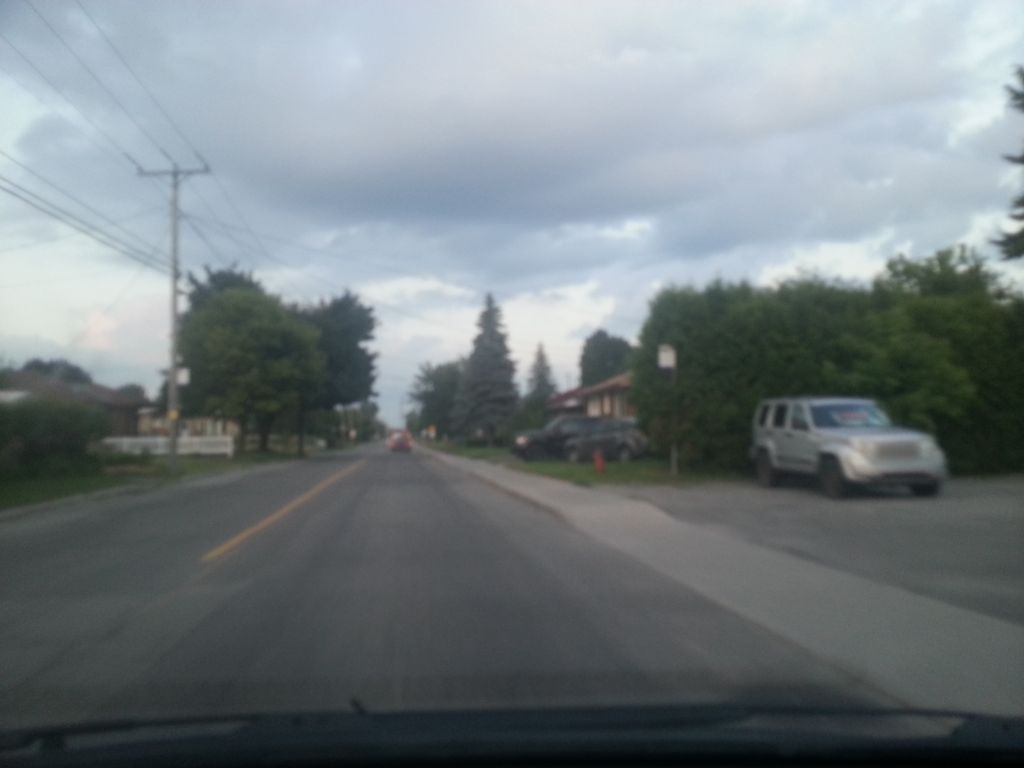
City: ottawa-gatineau